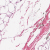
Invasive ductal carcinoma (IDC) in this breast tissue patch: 0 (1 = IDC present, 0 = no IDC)